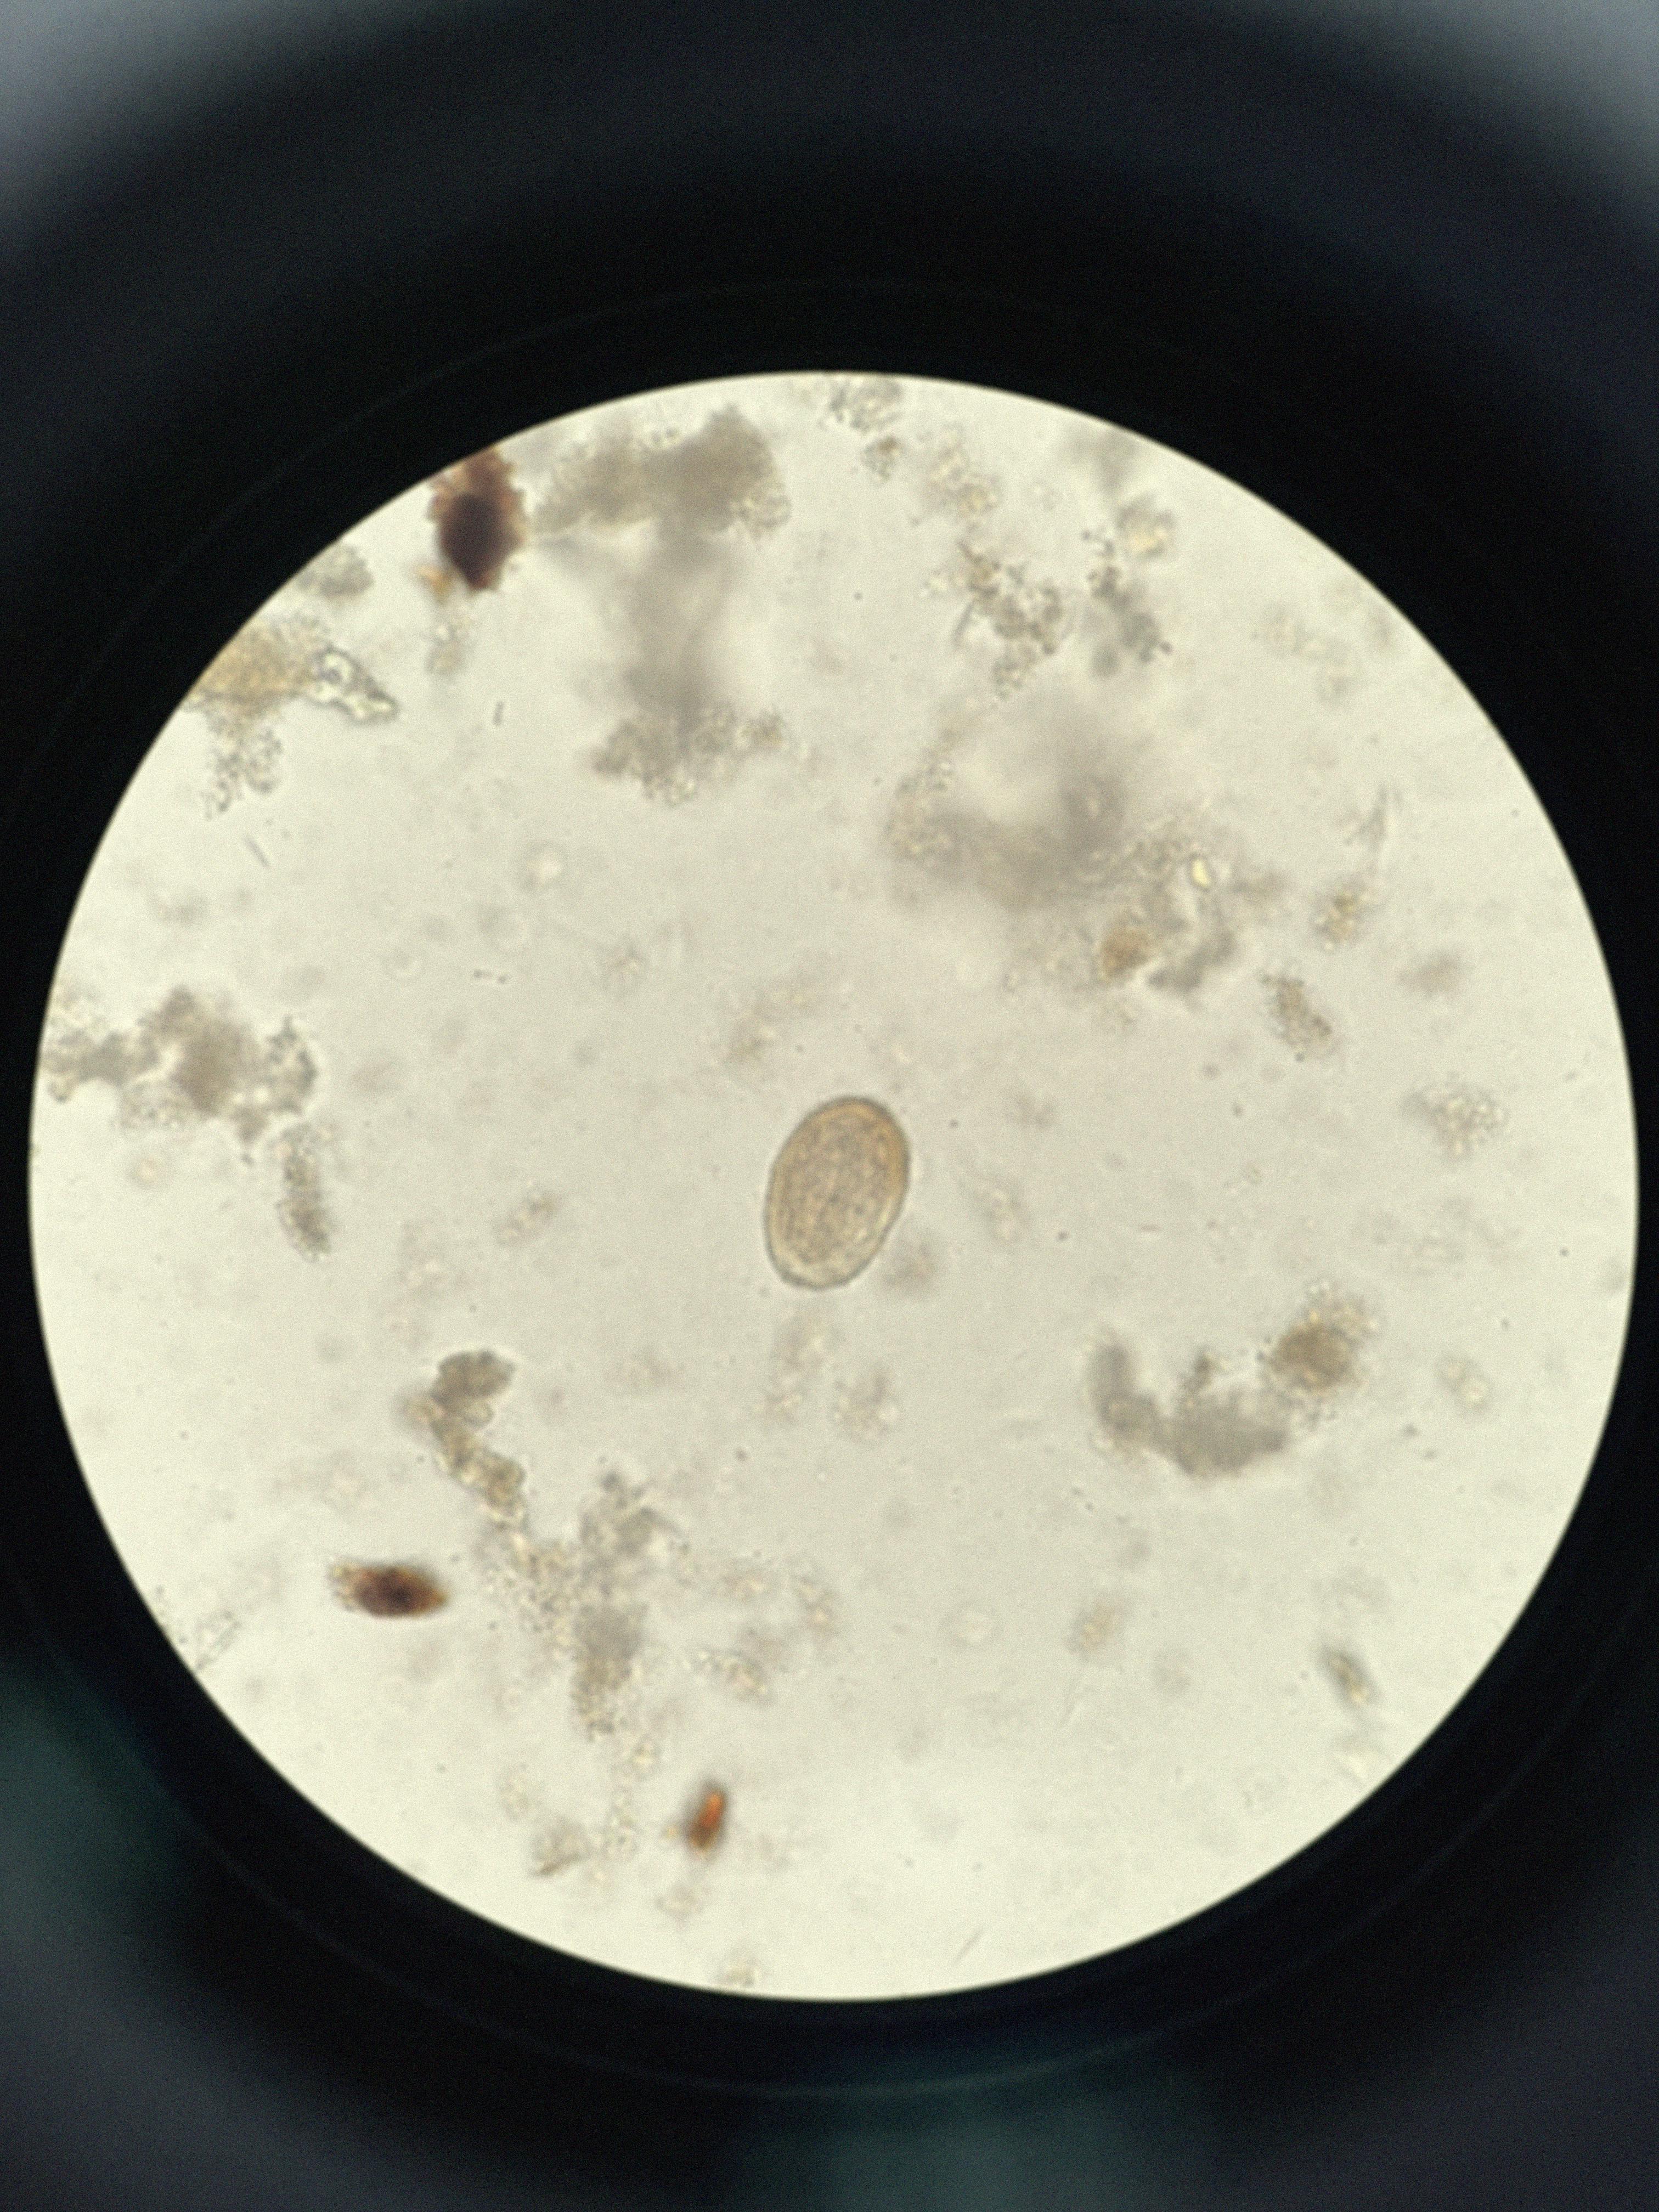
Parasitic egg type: Ascaris lumbricoides